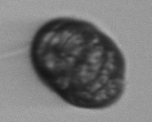
Label: Margalefidinium